RGB frame:
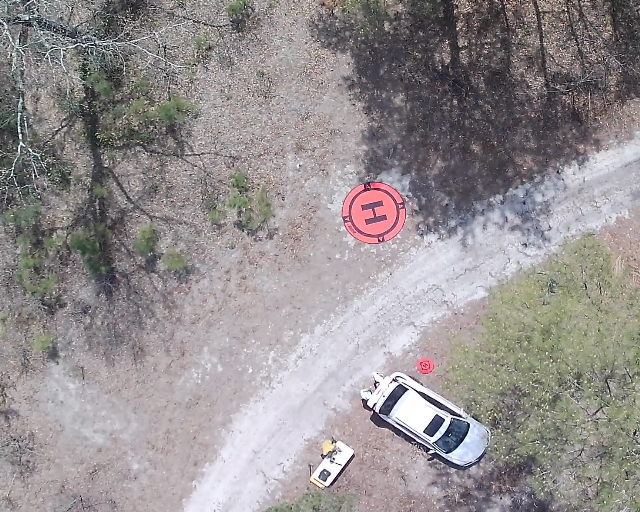
Thermal frame:
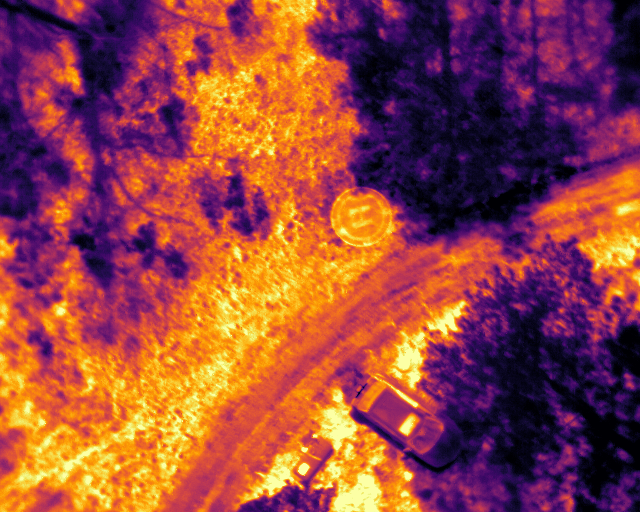
Captured: 2026-02-26 02:33:13
Pixels at or above 80 °C: 0 (fraction of frame: 0)